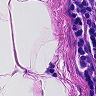
Metastatic tissue present: no